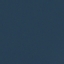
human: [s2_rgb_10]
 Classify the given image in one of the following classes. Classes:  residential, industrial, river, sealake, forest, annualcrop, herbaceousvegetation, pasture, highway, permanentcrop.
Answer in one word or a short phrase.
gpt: SeaLake